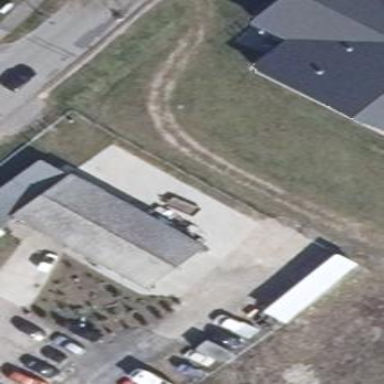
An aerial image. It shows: Building housing car repair shop.